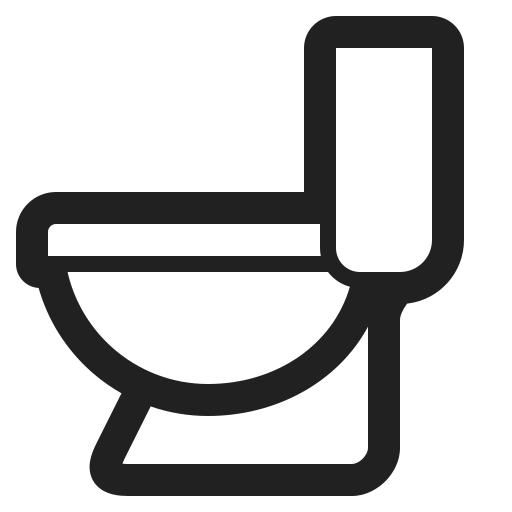
toilet high contrast